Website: macys
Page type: delivery-shipping
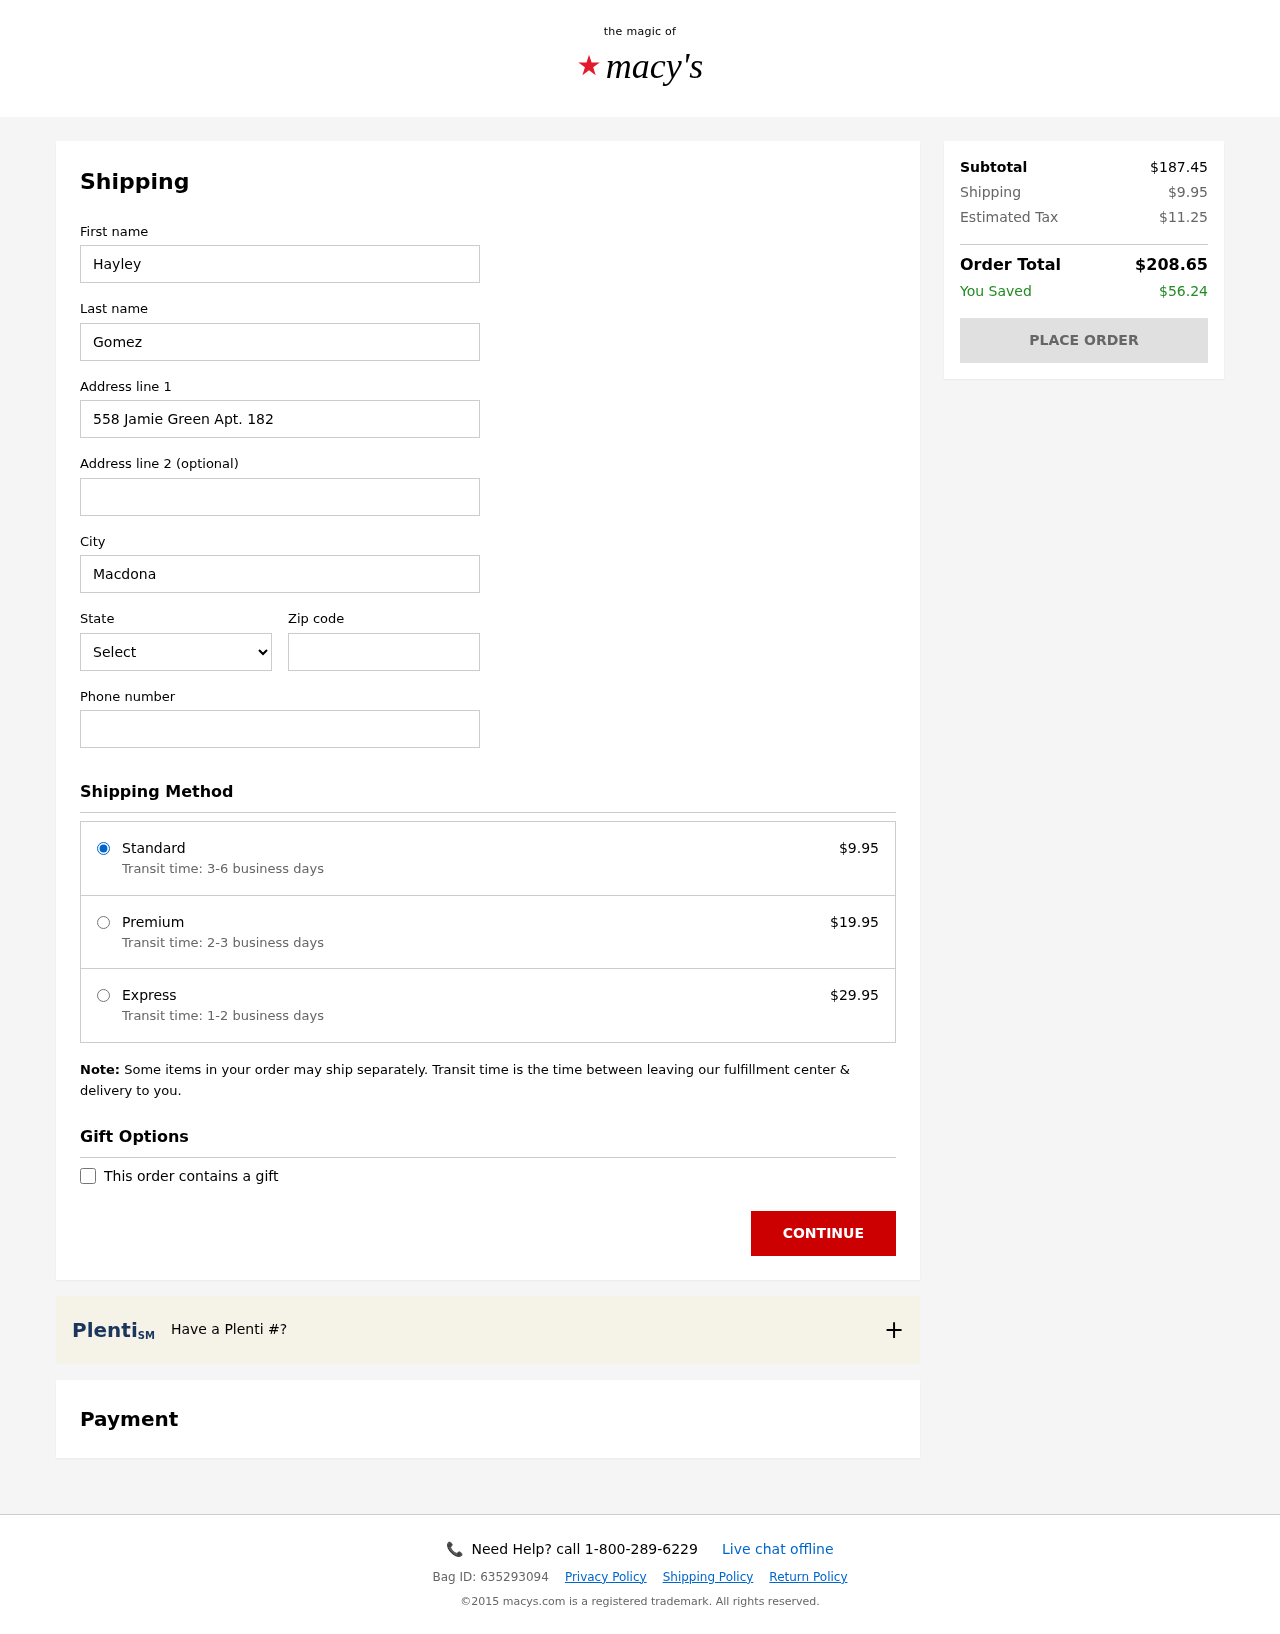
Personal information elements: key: PII_CITY
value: Macdonaldhaven
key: PII_FIRSTNAME
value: Hayley
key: PII_LASTNAME
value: Gomez
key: PII_PHONE
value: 7042411398
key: PII_POSTCODE
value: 83790
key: PII_STATE_ABBR
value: NJ
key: PII_STREET
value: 558 Jamie Green Apt. 182
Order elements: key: ORDER_SHIPPING_COST
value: $9.95
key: ORDER_SHIPPING_PREMIUM
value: $19.95
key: ORDER_SHIPPING_EXPRESS
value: $29.95
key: ORDER_SUBTOTAL
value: $187.45
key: ORDER_TAX
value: $11.25
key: ORDER_TOTAL
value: $208.65
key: ORDER_SAVINGS
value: $56.24